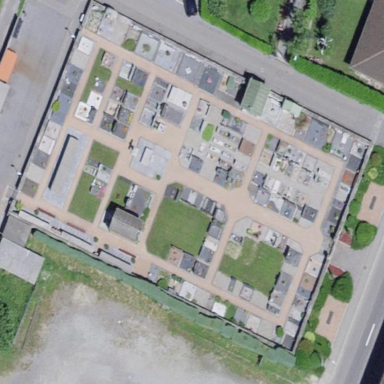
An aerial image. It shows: Cemetery with fence around it.